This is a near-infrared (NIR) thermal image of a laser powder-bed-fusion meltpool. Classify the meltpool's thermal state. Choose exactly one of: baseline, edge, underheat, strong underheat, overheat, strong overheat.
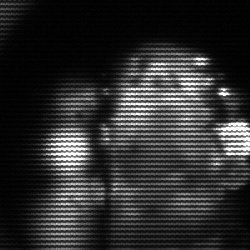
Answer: strong underheat